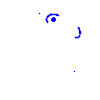
Particle: kaon